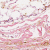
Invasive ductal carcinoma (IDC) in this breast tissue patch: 0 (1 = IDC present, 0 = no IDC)